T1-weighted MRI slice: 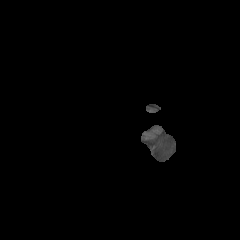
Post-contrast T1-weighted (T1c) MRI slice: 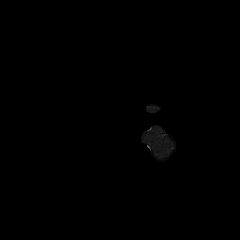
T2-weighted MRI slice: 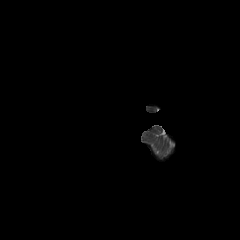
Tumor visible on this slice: no